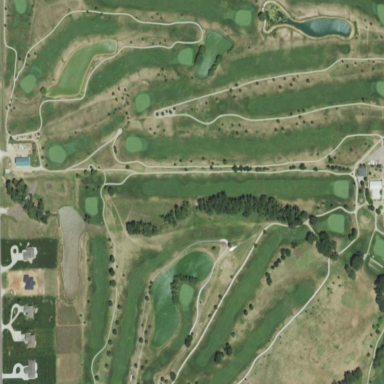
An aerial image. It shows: Golf course surrounded by greenery.